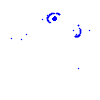
Particle: electron